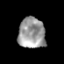
Tissue: prostate
Cell type: T cells
Senescence score: 0.2636
Nuclear area (px): 818
Mean DAPI intensity: 153.913